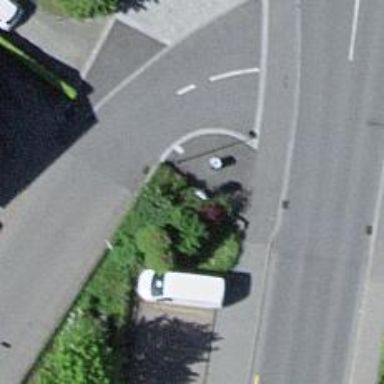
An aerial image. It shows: Bench for seating.